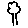
Label: tree